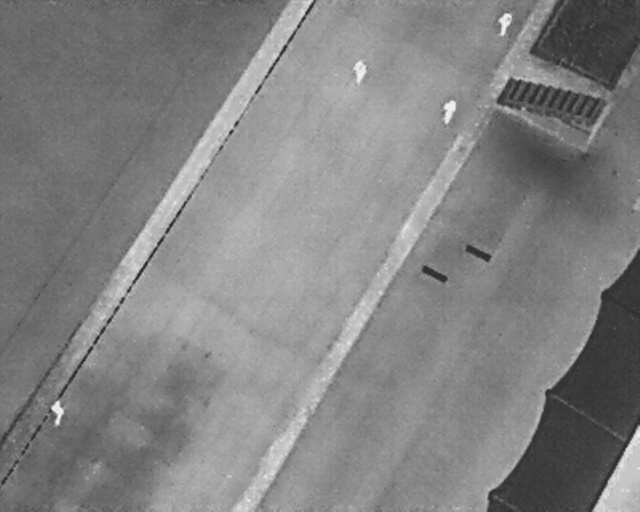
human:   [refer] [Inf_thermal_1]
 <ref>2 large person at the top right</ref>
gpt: <box>[[67, 20, 72, 23, 14], [76, 3, 80, 6, 9]]</box>